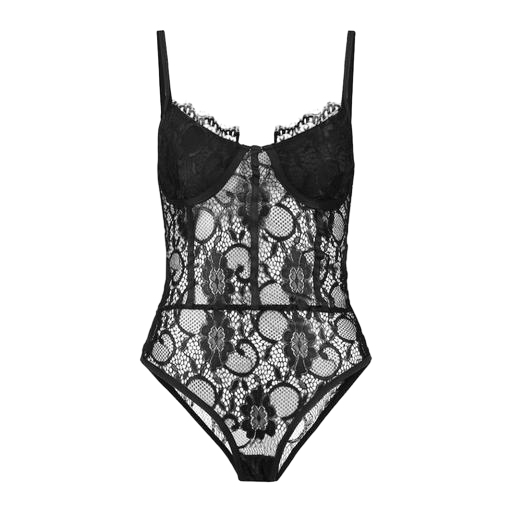
black lace-insert, black plunge bodysuit, black dentelle lace-detail camisole, white background